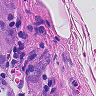
Metastatic tissue present: yes